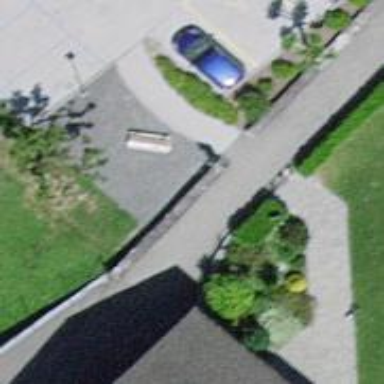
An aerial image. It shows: Brown bench.